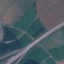
Label: Highway